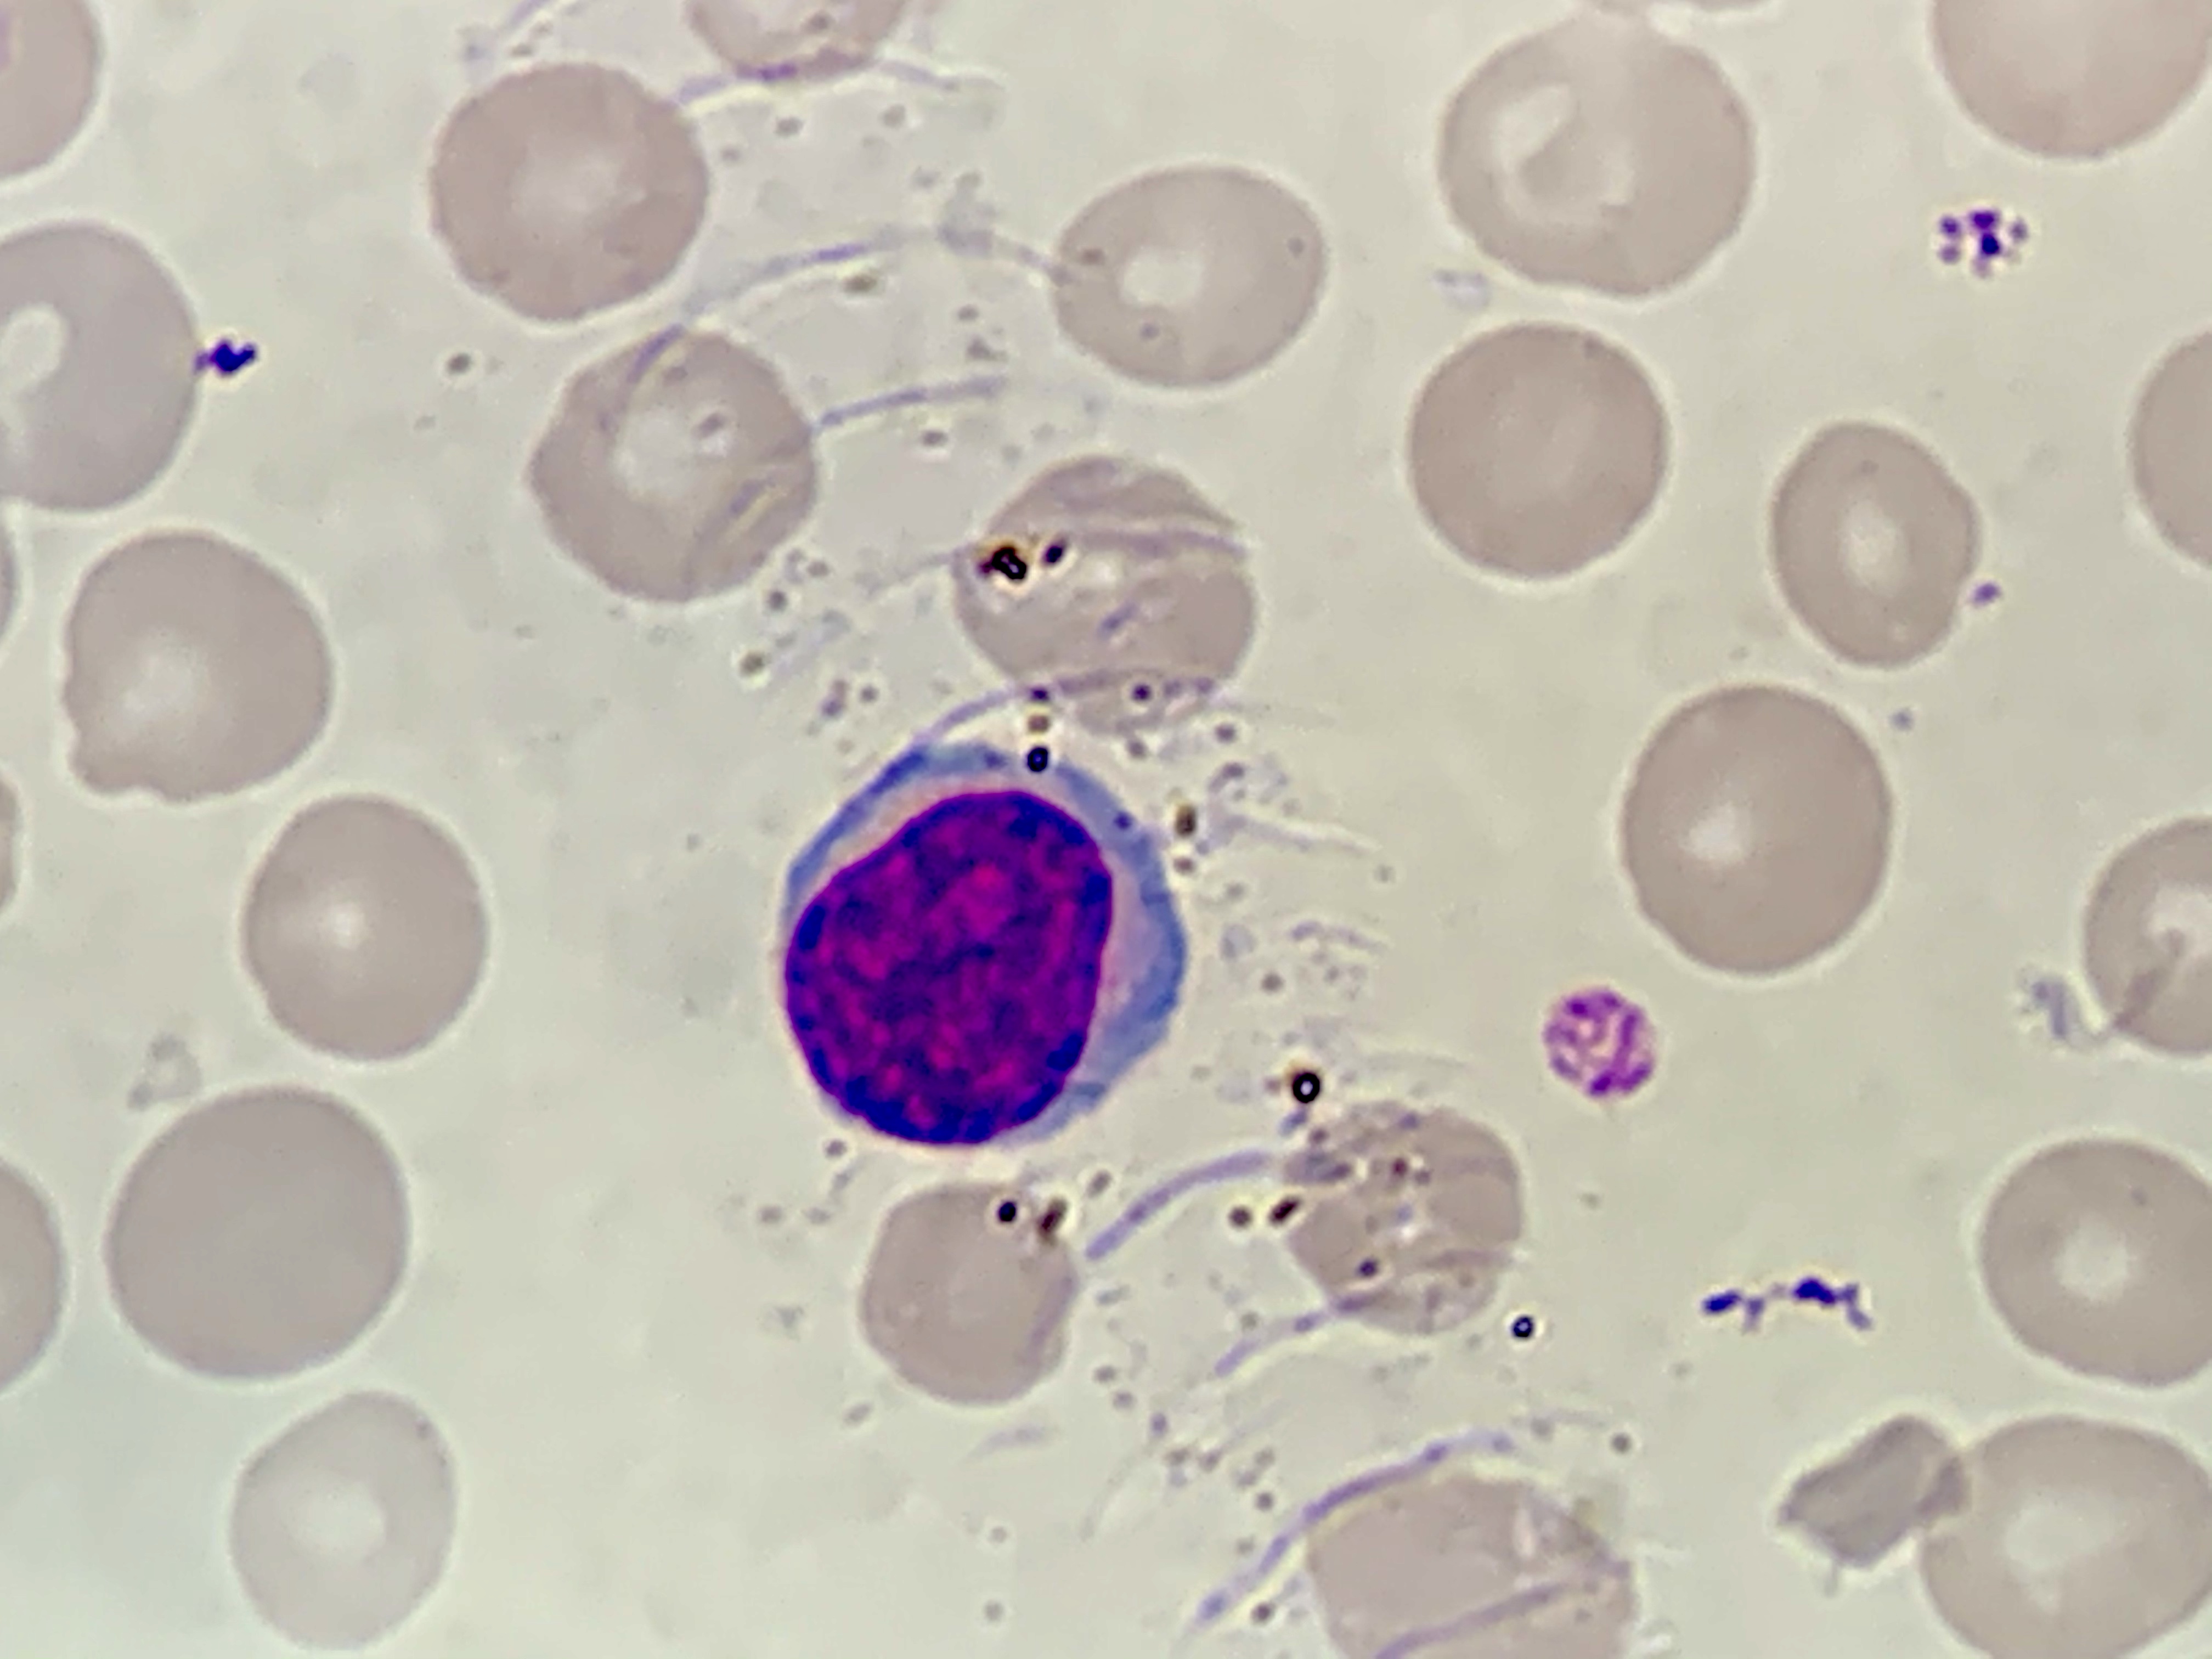
Cell type: LYMPHOCYTES